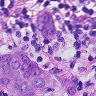
Metastatic tissue present: yes